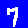
Digit: 7